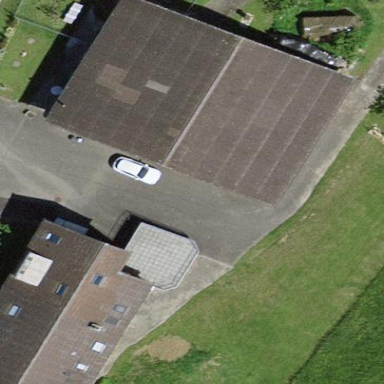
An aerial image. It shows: Farmyard area.